Question: I have a Custom listview and a custom adapter.the layout is like this:

Now, I have a checkbox which is hidden by default(defined in customlistlayout). I want it to appear when the user presses delete button.
I tried by setting 'setVisibility(View.VISIBLE);'in button onclicklistener, but the app crashes.
How can i achieve this. Thanks for the Help
'''
Log Cat'12-23 22:27:54.236: E/AndroidRuntime(18681): FATAL EXCEPTION: main
12-23 22:27:54.236: E/AndroidRuntime(18681): Process: com.testing.callreminder, PID: 18681
12-23 22:27:54.236: E/AndroidRuntime(18681): java.lang.NullPointerException
12-23 22:27:54.236: E/AndroidRuntime(18681): at com.testing.callreminder.MainActivity.onClick(MainActivity.java:130)
12-23 22:27:54.236: E/AndroidRuntime(18681): at android.view.View.performClick(View.java:4633)
12-23 22:27:54.236: E/AndroidRuntime(18681): at android.view.View$PerformClick.run(View.java:19330)
12-23 22:27:54.236: E/AndroidRuntime(18681): at android.os.Handler.handleCallback(Handler.java:733)
12-23 22:27:54.236: E/AndroidRuntime(18681): at android.os.Handler.dispatchMessage(Handler.java:95)
12-23 22:27:54.236: E/AndroidRuntime(18681): at android.app.ActivityThread.main(ActivityThread.java:5356)
12-23 22:27:54.236: E/AndroidRuntime(18681): at java.lang.reflect.Method.invokeNative(Native Method)
12-23 22:27:54.236: E/AndroidRuntime(18681): at java.lang.reflect.Method.invoke(Method.java:515)
12-23 22:27:54.236: E/AndroidRuntime(18681): at com.android.internal.os.ZygoteInit$MethodAndArgsCaller.run(ZygoteInit.java:1265)
12-23 22:27:54.236: E/AndroidRuntime(18681): at com.android.internal.os.ZygoteInit.main(ZygoteInit.java:1081)
'''
OnClickListener implementation for the layout:
'''
public void onClick(View v) {
// TODO Auto-generated method stub
switch(v.getId())
{
case R.id.btn_add :
Intent next = new Intent("com.testing.callreminder.ADDITEM");
startActivity(next);
break;
case R.id.btn_delete:
chk.setVisibility(View.VISIBLE);
break;
default:
chk.setVisibility(View.GONE);
break;
}
}
'''
CustomAdapter
'''
public class MenuListAdapter extends BaseAdapter {
boolean i;
Context c;
ArrayList<MenuListItems> menuList;
public MenuListAdapter(Context context, ArrayList<MenuListItems> list){
c=context;
menuList=list;
}
@Override
public int getCount() {
// TODO Auto-generated method stub
return menuList.size();
}
@Override
public Object getItem(int position) {
// TODO Auto-generated method stub
return menuList.get(position);
}
@Override
public long getItemId(int position) {
// TODO Auto-generated method stub
return position;
}
public void setCheckBoxVisibility(boolean visible) {
i = visible;
}
@Override
public View getView(int position, View convertView, ViewGroup parent) {
// TODO Auto-generated method stub
MenuListItems menuListItems = menuList.get(position);
if (convertView == null) {
LayoutInflater inflater = (LayoutInflater) c
.getSystemService(Context.LAYOUT_INFLATER_SERVICE);
convertView = inflater.inflate(R.layout.customlist, parent, false);
}
if(i){
CheckBox ck = (CheckBox) convertView.findViewById(R.id.delBox);
ck.setVisibility(View.VISIBLE);
notifyDataSetChanged();
}
TextView id = (TextView) convertView.findViewById(R.id.tvhide);
id.setText(menuListItems.getSlno());
TextView title = (TextView) convertView.findViewById(R.id.tvtitle);
title.setText(menuListItems.getTitle());
TextView phone = (TextView) convertView.findViewById(R.id.tvpnumber);
phone.setText(menuListItems.getPhone());
return convertView;
}
}
'''
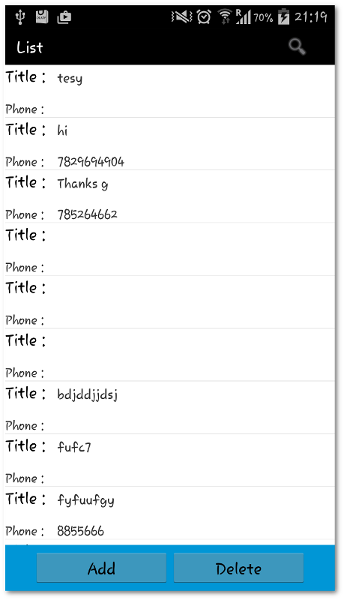
Answer: Create a method on your adapter like "setCheckBoxVisibility(boolean visible);" inside this method you will save the boolean value into a private field and call notifyDataSetChanged(); In your getView method you will check this field and set the visibility.
'''
public class MenuListAdapter extends BaseAdapter {
boolean i;
boolean showCheckbox;
Context c;
ArrayList<MenuListItems> menuList;
public MenuListAdapter(Context context, ArrayList<MenuListItems> list){
c=context;
menuList=list;
}
@Override
public int getCount() {
// TODO Auto-generated method stub
return menuList.size();
}
@Override
public Object getItem(int position) {
// TODO Auto-generated method stub
return menuList.get(position);
}
@Override
public long getItemId(int position) {
// TODO Auto-generated method stub
return position;
}
public void setCheckBoxVisibility(boolean visible) {
i = visible;
notifyDataSetChanged(); //notify dataset changed here
}
@Override
public View getView(int position, View convertView, ViewGroup parent) {
// TODO Auto-generated method stub
MenuListItems menuListItems = menuList.get(position);
if (convertView == null) {
LayoutInflater inflater = (LayoutInflater) c
.getSystemService(Context.LAYOUT_INFLATER_SERVICE);
convertView = inflater.inflate(R.layout.customlist, parent, false);
}
if(i){
CheckBox ck = (CheckBox) convertView.findViewById(R.id.delBox);
if(i)
ck.setVisibility(View.VISIBLE);
else
ck.setVisibility(View.GONE);
}
TextView id = (TextView) convertView.findViewById(R.id.tvhide);
id.setText(menuListItems.getSlno());
TextView title = (TextView) convertView.findViewById(R.id.tvtitle);
title.setText(menuListItems.getTitle());
TextView phone = (TextView) convertView.findViewById(R.id.tvpnumber);
phone.setText(menuListItems.getPhone());
return convertView;
}
}
'''